Question: It's been a very long time since I've done any HTML/CSS work, but I've volunteered to help a local school rebuild its website in WordPress. Bits of knowledge long-dormant have been coming back to me, but I'm stuck trying to re-create this menu design:

This is on the left-hand side of the screen.
Wordpress creates the items as a UL, with a nested UL for the child items. I've hacked this to insert a red HR between each item. The relevant CSS so far is:
(for the column containing the menu)
'''
#column-left {
width: 240px;
float: left;
background: #f4d2d4;
height: 100%;
}
'''
(for the outer UL of the menu)
'''
#menu-list{
padding-top: 36px;
padding-left: 34px;
list-style: none;
}
'''
(for the links in the menu)
'''
#menu-list a {
font-size: 16pt;
text-decoration: none;
color: #c61f26;
}
'''
(for the child items)
'''
.children {
padding-left: 37px;
list-style: none;
color: black;
}
'''
(for the current page highlighting)
'''
li.current_page_item a {
background-color: #c61f26;
color: white !important;
}
'''
The HTML wordpress currently generates looks like this:
'''
<ul id="menu-list">
<li class="page_item page-item-5 current_page_item"><a href="http://development.newbridge.bathnes.sch.uk/"><hr class="hr-red"/>Home</a></li>
<li class="page_item page-item-13"><a href="http://development.newbridge.bathnes.sch.uk/news/"><hr class="hr-red"/>News</a></li>
<li class="page_item page-item-16"><a href="http://development.newbridge.bathnes.sch.uk/school-information/"><hr class="hr-red"/>School Information</a>
<ul class='children'>
<li class="page_item page-item-20"><a href="http://development.newbridge.bathnes.sch.uk/school-information/calendar/"><hr class="hr-red"/>Calendar</a></li>
</ul>
</li>
</ul>
'''
I have various problems with this setup, and I'm not sure how to overcome them. Suggestions gratefully recieved.
1) The background color of the column does not extend all the way down the page, but is only large enough to cover the menu items.
2) The child items are coming up in red text, not black.
3) The HRs between child items are indented to the same depth as the child item text, and not to the same depth as a the parent item text.
4) The red background for the highlighted text only covers the word, not the whole row. This is the biggest headache as I'm not sure how I can keep the padding and still get the highlighting.
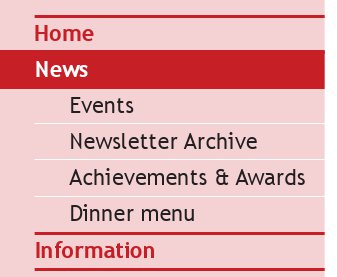
Answer: I have made a <URL> showing your example. It uses first-child and last-child pseudo classes to set the correct borders. Remove the hr tag, you really don't need that. Use borders instead.
Here is the html I used for the demo (added few list items):
'''
<div id="column-left">
<ul id="menu-list">
<li class="page_item page-item-5 "><a href="http://development.newbridge.bathnes.sch.uk/">Home</a></li>
<li class="page_item page-item-13 current_page_item"><a href="http://development.newbridge.bathnes.sch.uk/news/">News</a></li>
<li class="page_item page-item-16"><a href="http://development.newbridge.bathnes.sch.uk/school-information/">School Information</a>
<ul class='children'>
<li class="page_item page-item-20"><a href="http://development.newbridge.bathnes.sch.uk/school-information/calendar/">Calendar</a> </li>
<li class="page_item page-item-20"><a href="http://development.newbridge.bathnes.sch.uk/school-information/calendar/">Calendar</a></li>
<li class="page_item page-item-20"><a href="http://development.newbridge.bathnes.sch.uk/school-information/calendar/">Calendar</a></li>
</ul>
</li>
<li class="page_item page-item-16"><a href="http://development.newbridge.bathnes.sch.uk/school-information/">School Information</a></li>
</ul>
</div>
'''
The CSS:
'''
#column-left {
width: 240px;
float: left;
background: #f4d2d4;
padding-top: 20px;
}
#menu-list{
list-style: none;
}
#menu-list li {
padding-left: 20px;
}
#menu-list li:first-child a {
border-top: 2px solid #c61f26;
border-bottom: none;
}
#menu-list a {
border-bottom: 2px solid #c61f26;
display:block;
height: 100%;
font-size: 16pt;
text-decoration: none;
color: #c61f26;
padding: 5px 0;
}
#menu-list li ul.children {
list-style: none;
color: black;
padding: 0;
}
#menu-list li ul.children li {
list-style: none;
padding: 0;
}
#menu-list li ul.children li a {
border-bottom: 1px solid #fff;
color: #000;
text-indent: 30px;
}
#menu-list li ul.children li:first-child a{
border-top: none;
}
#menu-list li ul.children li:last-child a{
border-bottom: 2px solid #c61f26;
}
li.current_page_item {
background-color: #c61f26;
border: none;
}
li.current_page_item a {
color: white !important;
}
'''
Hope it helps.